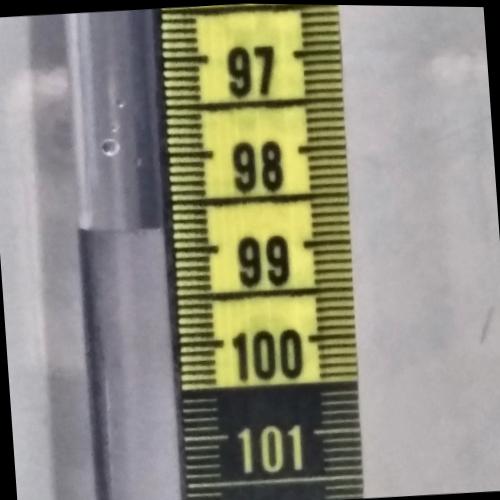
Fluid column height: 98.8 cm